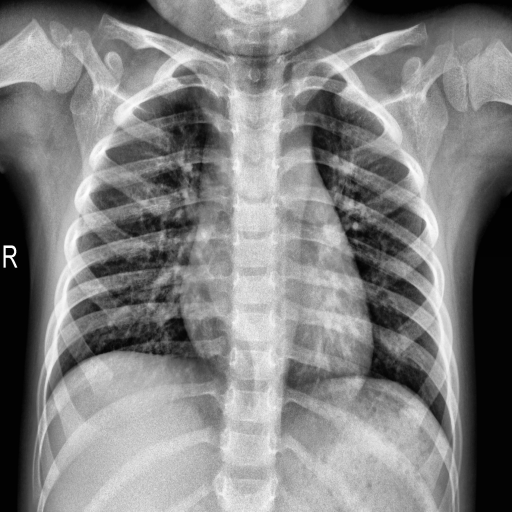
Finding: NORMAL